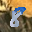
Label: 8